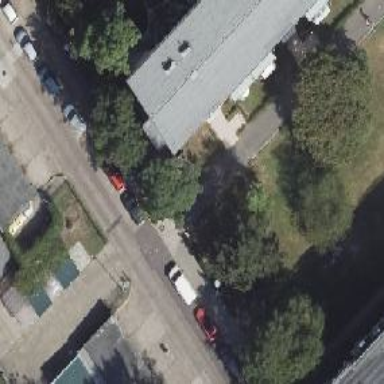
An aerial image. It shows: Residential road with concrete plate surface. There is parallel parking lane on the left and limited parking on the right due to the narrow road.